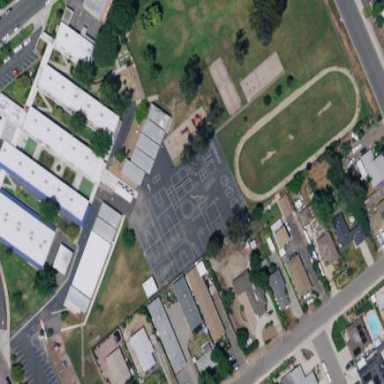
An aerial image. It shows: School.